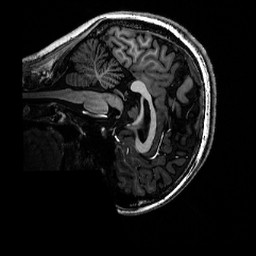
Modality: T1w
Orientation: sagittal
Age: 21
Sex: female
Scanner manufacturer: siemens
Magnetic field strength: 6.98 T
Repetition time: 6 s
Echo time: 0.00299 s